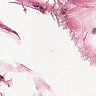
Metastatic tissue present: no